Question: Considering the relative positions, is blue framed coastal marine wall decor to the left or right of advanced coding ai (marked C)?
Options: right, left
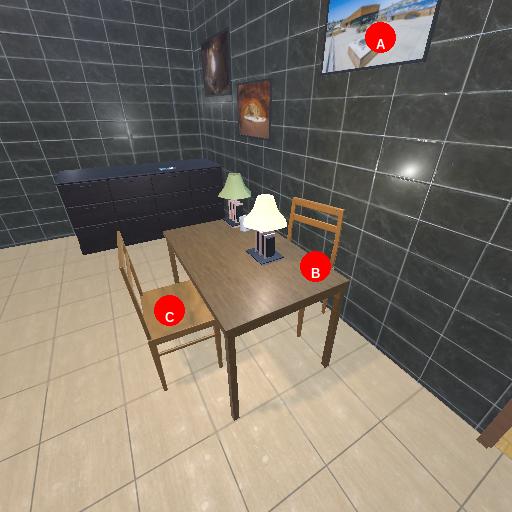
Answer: right